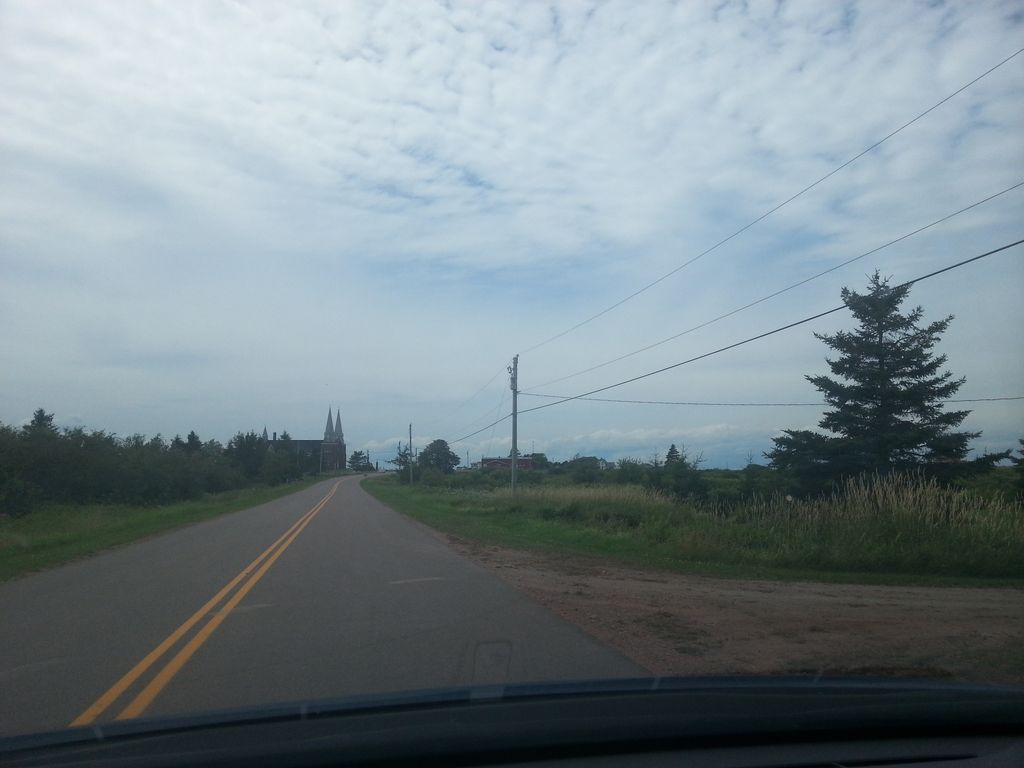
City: charlottetown